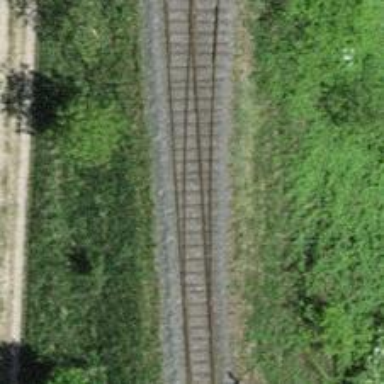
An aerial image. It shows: Single-track railway spur.